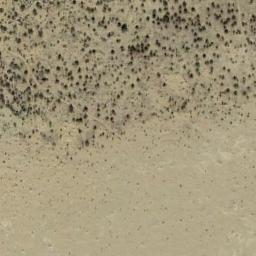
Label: chaparral